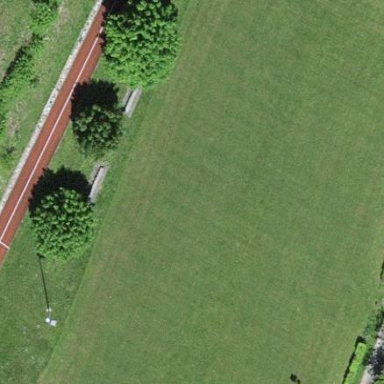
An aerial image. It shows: Grass pitch for leisure activities.